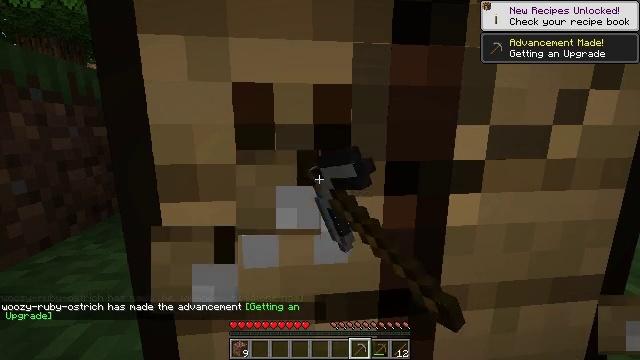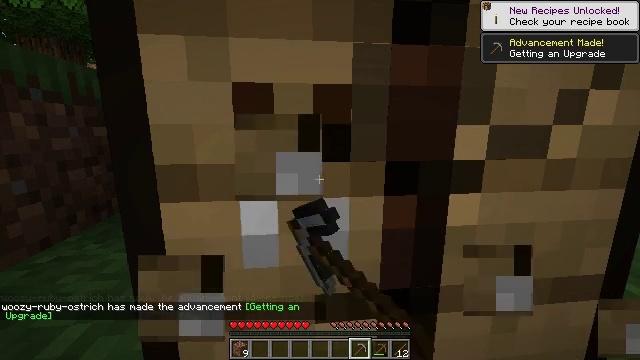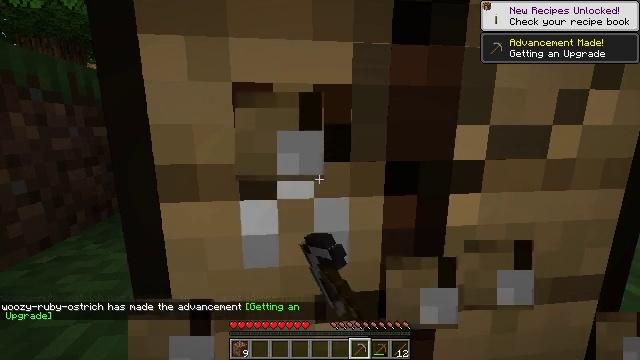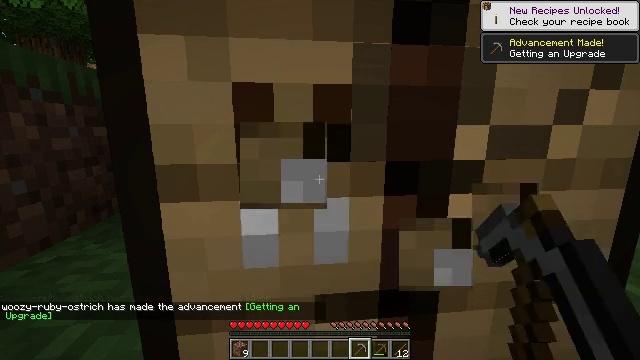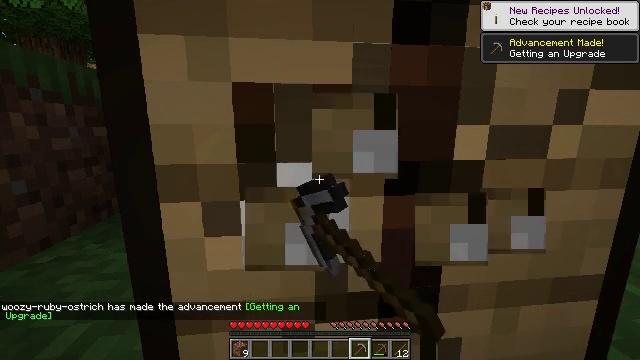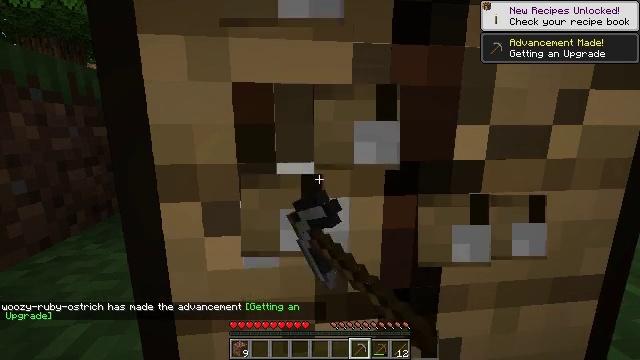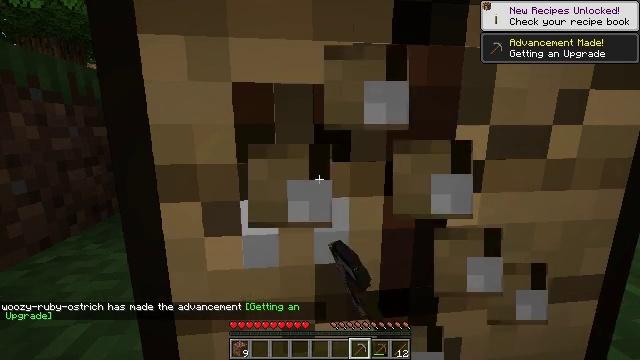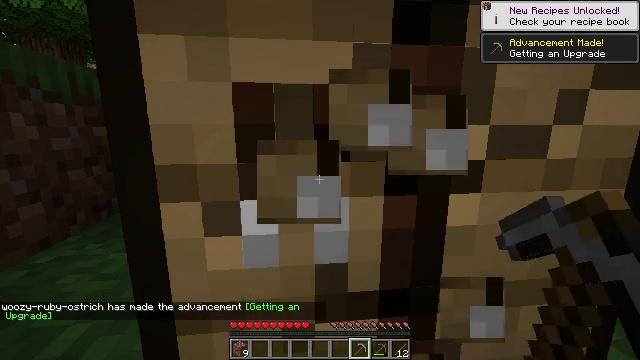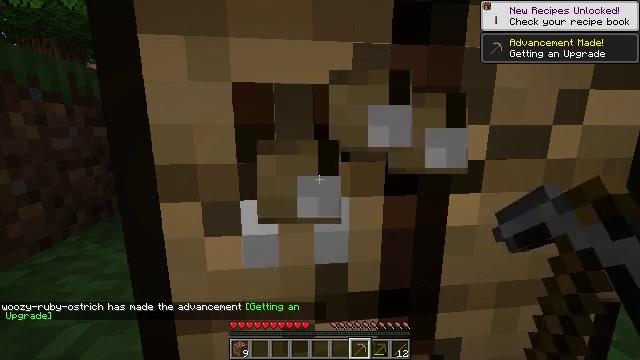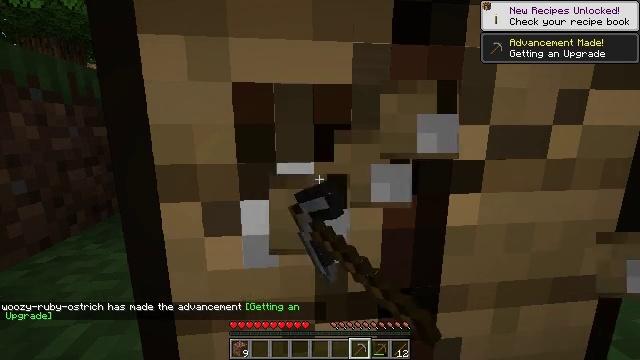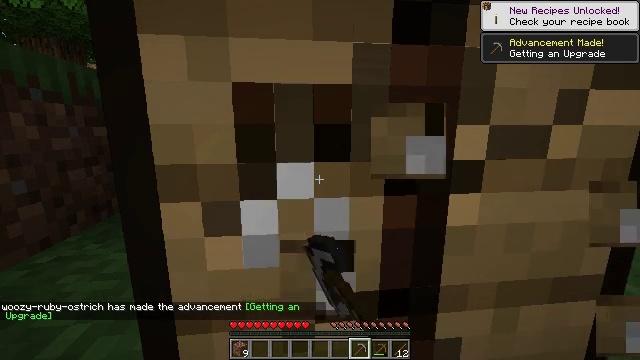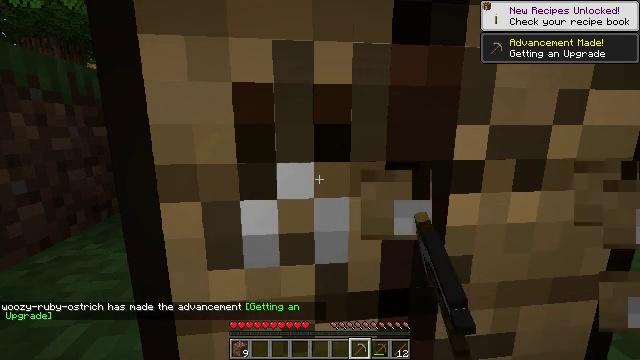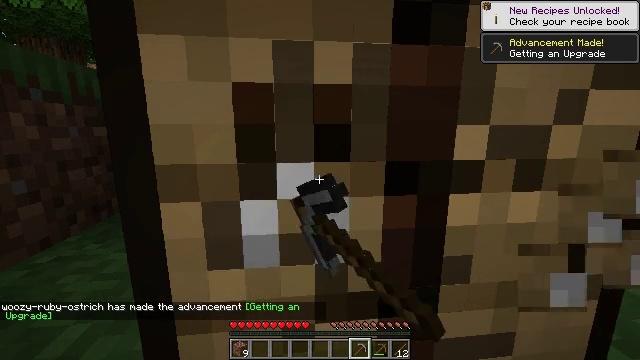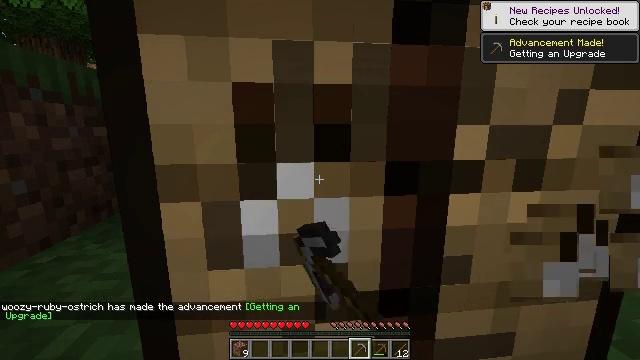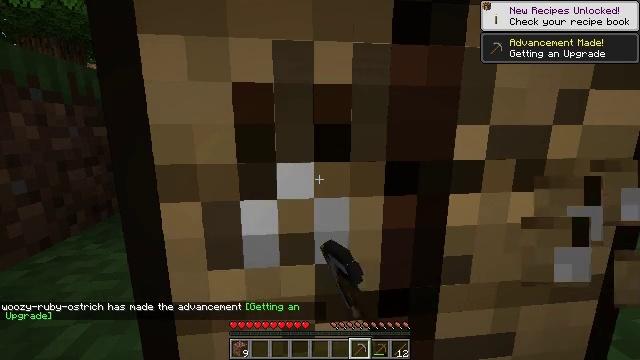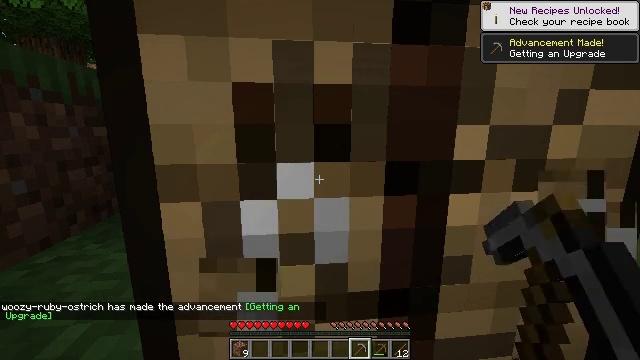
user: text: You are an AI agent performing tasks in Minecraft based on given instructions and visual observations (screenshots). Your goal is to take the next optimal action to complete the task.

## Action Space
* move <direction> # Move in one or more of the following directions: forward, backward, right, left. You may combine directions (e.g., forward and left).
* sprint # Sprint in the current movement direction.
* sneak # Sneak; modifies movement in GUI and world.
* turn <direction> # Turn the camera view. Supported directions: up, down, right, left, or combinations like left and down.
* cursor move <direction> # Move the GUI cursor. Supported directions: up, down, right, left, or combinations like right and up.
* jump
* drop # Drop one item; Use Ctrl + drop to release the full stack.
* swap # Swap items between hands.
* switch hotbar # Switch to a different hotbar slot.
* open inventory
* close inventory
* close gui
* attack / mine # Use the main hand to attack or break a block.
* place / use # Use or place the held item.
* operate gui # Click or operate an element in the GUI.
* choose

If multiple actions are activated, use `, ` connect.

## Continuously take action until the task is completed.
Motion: motion action
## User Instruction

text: Mine block crafting table.
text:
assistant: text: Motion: attack / mine
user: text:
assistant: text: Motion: attack / mine
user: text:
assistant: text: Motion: attack / mine
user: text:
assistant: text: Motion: attack / mine
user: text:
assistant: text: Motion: attack / mine
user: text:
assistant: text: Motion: attack / mine
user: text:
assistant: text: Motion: attack / mine
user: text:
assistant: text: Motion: attack / mine
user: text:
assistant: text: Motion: attack / mine
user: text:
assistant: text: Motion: attack / mine
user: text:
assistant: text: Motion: attack / mine
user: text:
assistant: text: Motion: attack / mine
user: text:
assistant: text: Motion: attack / mine
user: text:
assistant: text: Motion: attack / mine
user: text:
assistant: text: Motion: attack / mine
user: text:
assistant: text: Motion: attack / mine
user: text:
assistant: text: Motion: attack / mine
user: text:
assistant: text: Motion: attack / mine
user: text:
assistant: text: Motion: attack / mine
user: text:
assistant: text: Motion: attack / mine
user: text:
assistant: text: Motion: attack / mine
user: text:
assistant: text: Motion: attack / mine
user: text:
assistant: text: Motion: attack / mine
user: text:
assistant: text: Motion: attack / mine
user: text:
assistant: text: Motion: attack / mine
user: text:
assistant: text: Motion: attack / mine
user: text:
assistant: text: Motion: attack / mine
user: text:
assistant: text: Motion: attack / mine
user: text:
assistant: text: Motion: attack / mine
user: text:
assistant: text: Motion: attack / mine